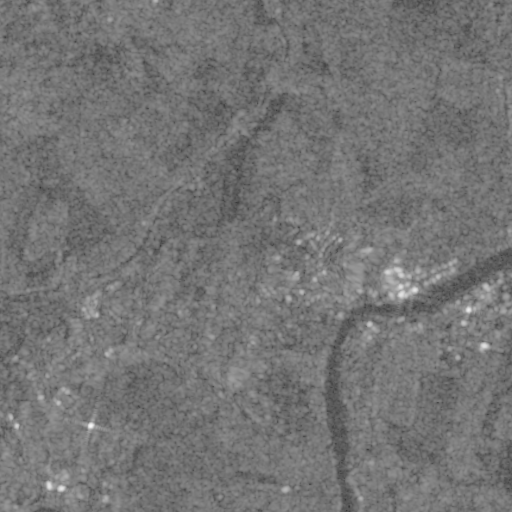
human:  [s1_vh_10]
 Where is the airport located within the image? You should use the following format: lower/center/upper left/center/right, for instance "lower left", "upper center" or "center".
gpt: The airport is located in the lower right of the image.
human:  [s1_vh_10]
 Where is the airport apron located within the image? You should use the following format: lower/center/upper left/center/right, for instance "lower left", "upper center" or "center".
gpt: The airport apron is located in the lower right of the image.
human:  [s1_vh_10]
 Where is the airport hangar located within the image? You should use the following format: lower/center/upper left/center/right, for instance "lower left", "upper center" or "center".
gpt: The airport hangar is located in the lower right of the image.
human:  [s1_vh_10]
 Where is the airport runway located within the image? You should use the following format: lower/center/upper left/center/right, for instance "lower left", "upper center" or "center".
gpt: The airport runway is located in the lower right of the image.
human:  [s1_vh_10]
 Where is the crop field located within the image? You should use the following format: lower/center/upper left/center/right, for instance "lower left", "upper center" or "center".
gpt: The crop field is located in the lower right of the image.
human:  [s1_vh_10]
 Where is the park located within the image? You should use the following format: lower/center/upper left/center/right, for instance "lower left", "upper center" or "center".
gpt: There is no park in the image.

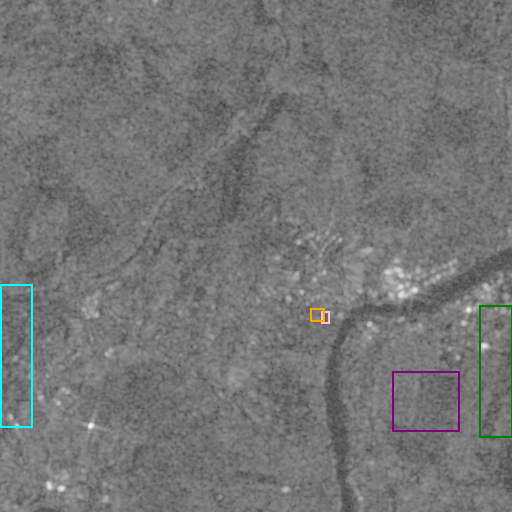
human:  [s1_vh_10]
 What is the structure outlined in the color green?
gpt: The structure outlined in green is an airport.
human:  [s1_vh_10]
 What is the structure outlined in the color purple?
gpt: The structure outlined in purple is a crop field.
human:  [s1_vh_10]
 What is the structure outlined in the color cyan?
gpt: The structure outlined in cyan is a park.
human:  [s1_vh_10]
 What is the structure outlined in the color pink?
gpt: The structure outlined in pink is a parking lot.
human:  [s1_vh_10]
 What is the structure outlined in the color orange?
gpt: The structure outlined in orange is a building.
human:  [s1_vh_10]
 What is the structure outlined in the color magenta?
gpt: There is no magenta outline.